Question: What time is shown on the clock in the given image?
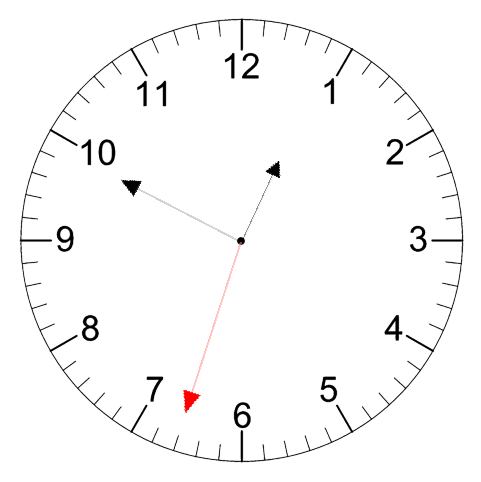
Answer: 12:49:33